Field crop: tomato
Growth stage: 1
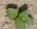
Species: solanum